Question: I have the following code that finds the Optical Flow of 2 images (or 2 frames of a video) and it's colour coded. What I want is the horizontal and vertical components of the optical flow separately (as in separate images)
Here is the code I have so far:
'''
import cv2
import numpy as np
frame1 = cv2.imread('my1.bmp')
frame2 = cv2.imread('my2.bmp')
prvs = cv2.cvtColor(frame1,cv2.COLOR_BGR2GRAY)
next = cv2.cvtColor(frame2,cv2.COLOR_BGR2GRAY)
hsv = np.zeros_like(frame1)
hsv[...,1] = 255
while(1):
next = cv2.cvtColor(frame2,cv2.COLOR_BGR2GRAY)
flow = cv2.calcOpticalFlowFarneback(prvs, next, 0.5, 3, 15, 3, 5, 1.2, 0)
mag, ang = cv2.cartToPolar(flow[...,0], flow[...,1])
hsv[...,0] = ang*180/np.pi/2
hsv[...,2] = cv2.normalize(mag,None,0,255,cv2.NORM_MINMAX)
rgb = cv2.cvtColor(hsv,cv2.COLOR_HSV2BGR)
cv2.imshow('frame2',rgb)
k = cv2.waitKey(30) & 0xff
if k == 27:
break
elif k == ord('s'):
cv2.imwrite('opticalmyhsv.pgm',rgb)
cap.release()
cv2.destroyAllWindows()
'''
This is what the optical flow looks like given my two images:

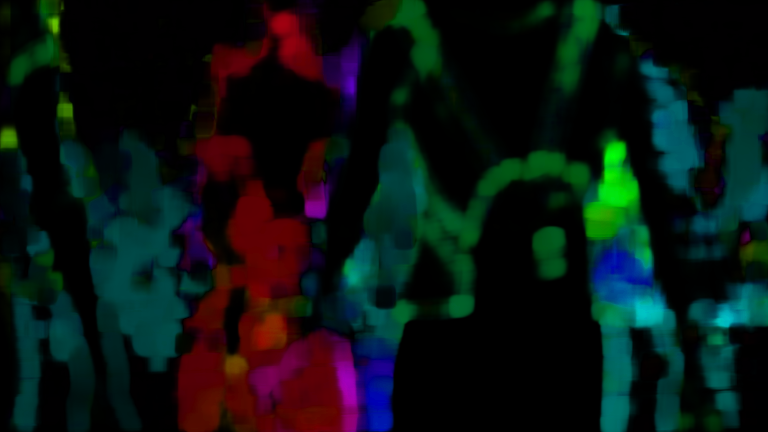
Answer: If you want to visualize the horizontal and vertical component separately, you can visualize both separately as grayscale images. I'll make it such that a colour of gray denotes no motion, black denotes the maximum amount of motion in the frame going to the left (negative) while white denotes the maximum amount of motion in the frame going towards the right (positive).
The output of 'calcOpticalFlowFarneback' is a 3D 'numpy' array where the first slice denotes the amount of horizontal ('x') displacement while the second slice denotes the amount of vertical ('y') displacement.
As such, all you need to do is define two separate 2D 'numpy' arrays that will store these values so we can display them to the user. However, you're going to need to normalize the flow for display such that no motion is a rough gray, motion to the extreme left is black, or intensity 0, and motion to the extreme right is white, or intensity 255.
Therefore, all you would need to do is modify your code to show two OpenCV windows for the horizontal and vertical motion like so:
'''
import cv2
import numpy as np
frame1 = cv2.imread('my1.bmp')
frame2 = cv2.imread('my2.bmp')
prvs = cv2.cvtColor(frame1,cv2.COLOR_BGR2GRAY)
next = cv2.cvtColor(frame2,cv2.COLOR_BGR2GRAY)
flow = cv2.calcOpticalFlowFarneback(prvs, next, 0.5, 3, 15, 3, 5, 1.2, 0)
# Change here
horz = cv2.normalize(flow[...,0], None, 0, 255, cv2.NORM_MINMAX)
vert = cv2.normalize(flow[...,1], None, 0, 255, cv2.NORM_MINMAX)
horz = horz.astype('uint8')
vert = vert.astype('uint8')
# Change here too
cv2.imshow('Horizontal Component', horz)
cv2.imshow('Vertical Component', vert)
k = cv2.waitKey(0) & 0xff
if k == ord('s'): # Change here
cv2.imwrite('opticalflow_horz.pgm', horz)
cv2.imwrite('opticalflow_vert.pgm', vert)
cv2.destroyAllWindows()
'''
---
I've modified the code so that there is no 'while' loop as you're only finding the optical flow between two predetermined frames. You're not grabbing frames off of a live source, like a camera, so we can just show both of the images not in a 'while' loop. I've made the wait time for 'waitKey' set to 0 so that you wait indefinitely you push a key. This pretty much simulates your 'while' loop behaviour from before, but it doesn't burden your CPU needlessly with wasted cycles. I've also removed some unnecessary variables, like the 'hsv' variable as we aren't displaying both horizontal and vertical components colour coded. We also just compute the optical flow once.
In any case, with the above code we compute the optical flow, extract the horizontal and vertical components separately, normalize the components between the range of '[0,255]', cast to 'uint8' so that we can display the results then show the results. I've also modified your code so that if you wanted to save the components, it'll save the horizontal and vertical components as two separate images.
---
# Edit
In your comments, you want to display a sequence of images using the same logic we have created above. You have a list of file names that you want to cycle through. That isn't very difficult to do. Simply take your strings and put them into a list and compute the optical flow between pairs of images by using the file names stored in this list. I'll modify the code such that when we reach the last element of the list, we will wait for the user to push something. Until then, we will cycle through each pair of images until the end. In other words:
'''
import cv2
import numpy as np
# Create list of names here from my1.bmp up to my20.bmp
list_names = ['my' + str(i+1) + '.bmp' for i in range(20)]
# Read in the first frame
frame1 = cv2.imread(list_names[0])
prvs = cv2.cvtColor(frame1,cv2.COLOR_BGR2GRAY)
# Set counter to read the second frame at the start
counter = 1
# Until we reach the end of the list...
while counter < len(list_names):
# Read the next frame in
frame2 = cv2.imread(list_names[counter])
next = cv2.cvtColor(frame2,cv2.COLOR_BGR2GRAY)
# Calculate optical flow between the two frames
flow = cv2.calcOpticalFlowFarneback(prvs, next, 0.5, 3, 15, 3, 5, 1.2, 0)
# Normalize horizontal and vertical components
horz = cv2.normalize(flow[...,0], None, 0, 255, cv2.NORM_MINMAX)
vert = cv2.normalize(flow[...,1], None, 0, 255, cv2.NORM_MINMAX)
horz = horz.astype('uint8')
vert = vert.astype('uint8')
# Show the components as images
cv2.imshow('Horizontal Component', horz)
cv2.imshow('Vertical Component', vert)
# Change - Make next frame previous frame
prvs = next.copy()
# If we get to the end of the list, simply wait indefinitely
# for the user to push something
if counter == len(list_names)-1
k = cv2.waitKey(0) & 0xff
else: # Else, wait for 1 second for a key
k = cv2.waitKey(1000) & 0xff
if k == 27:
break
elif k == ord('s'): # Change
cv2.imwrite('opticalflow_horz' + str(counter) + '-' + str(counter+1) + '.pgm', horz)
cv2.imwrite('opticalflow_vert' + str(counter) + '-' + str(counter+1) + '.pgm', vert)
# Increment counter to go to next frame
counter += 1
cv2.destroyAllWindows()
'''
---
The above code will cycle through pairs of frames and wait for 1 second between each pair to give you the opportunity to either break out of the showing, or saving the horizontal and vertical components to file. Bear in mind that I have made it such that whatever frames you save, they are indexed with two numbers that tell you which pairs of frames they are showing. Before the next iteration happens, the next frame will be come the frame and so 'next' gets replaced by a copy of 'prvs'. At the beginning of the loop, the next frame gets read in appropriately.
---
Hope this helps. Good luck!